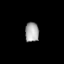
Tissue: lung
Cell type: Epithelial cells
Senescence score: 0.1919
Nuclear area (px): 266
Mean DAPI intensity: 167.406